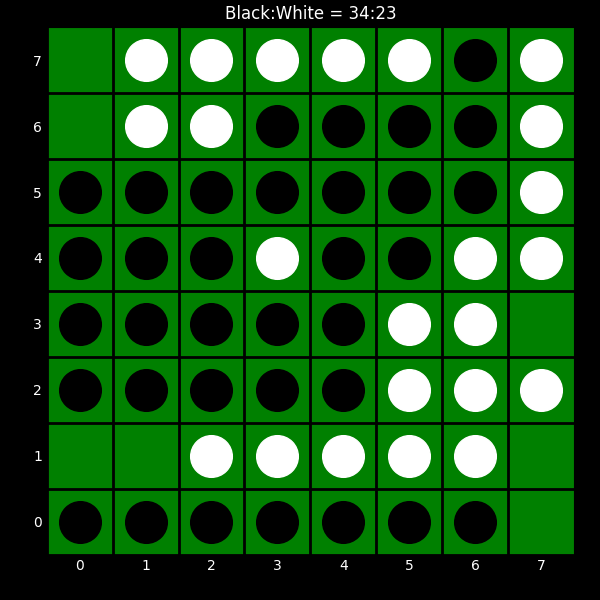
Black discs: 34
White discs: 23